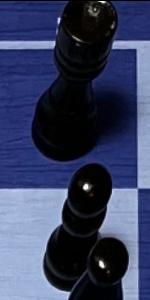
Label: Pawn_Black